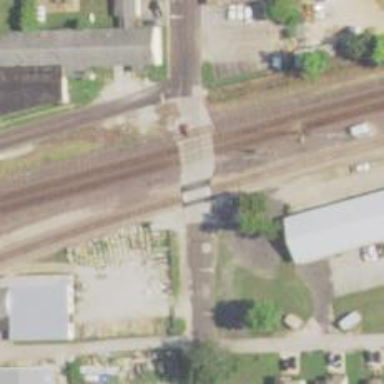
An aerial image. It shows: Level crossing along the railway.